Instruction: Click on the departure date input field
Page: home
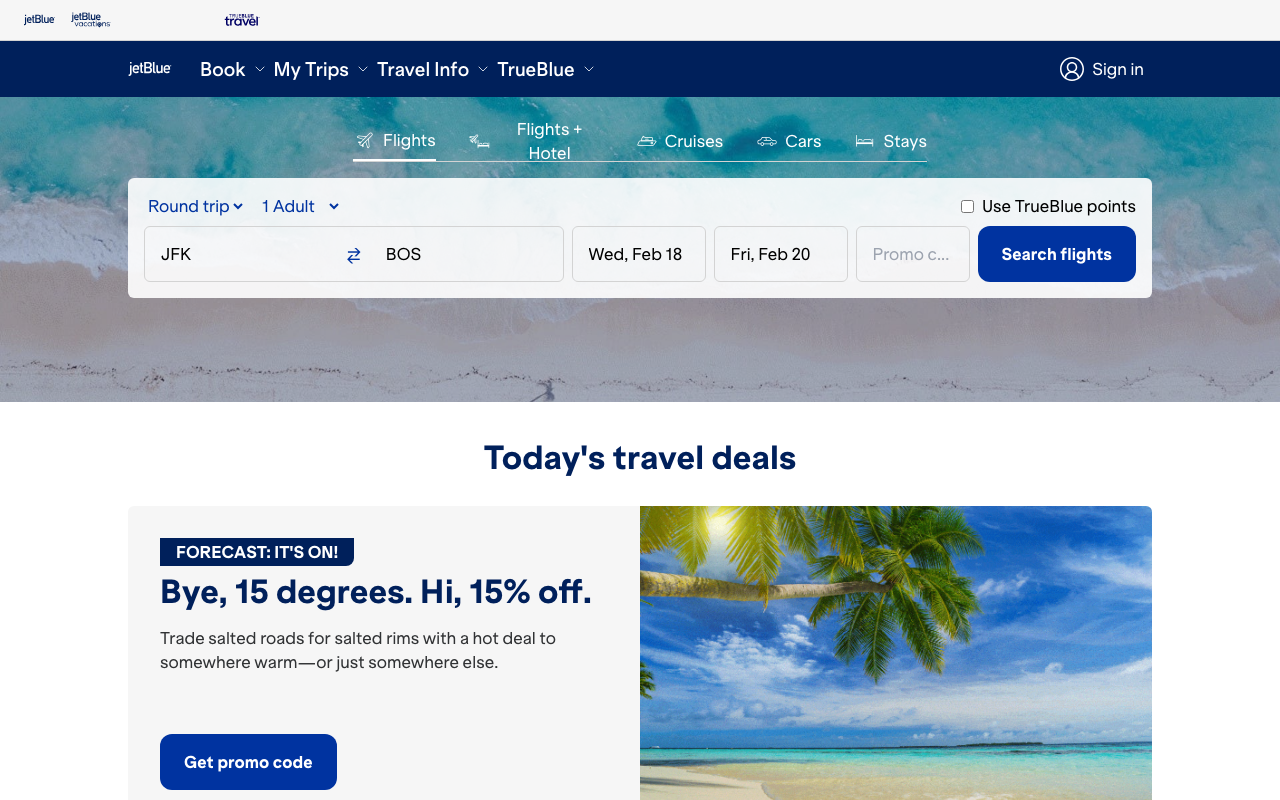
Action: click